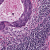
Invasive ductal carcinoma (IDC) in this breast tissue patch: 0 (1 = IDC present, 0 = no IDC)